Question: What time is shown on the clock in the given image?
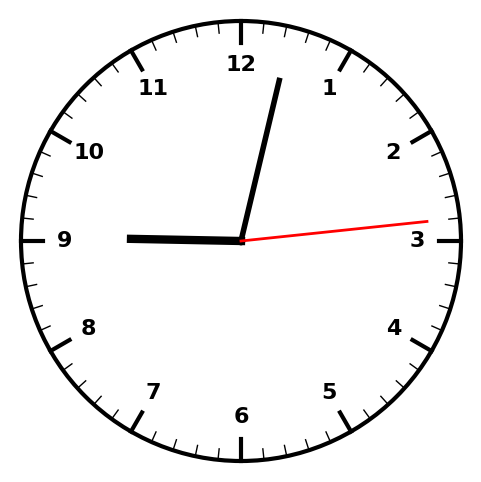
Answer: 09:02:14